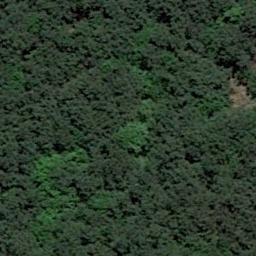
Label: forest